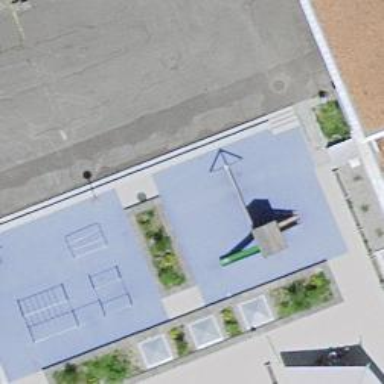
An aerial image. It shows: Playground featuring swings.